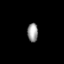
Tissue: lung
Cell type: Epithelial cells
Senescence score: 0.5857
Nuclear area (px): 194
Mean DAPI intensity: 152.876